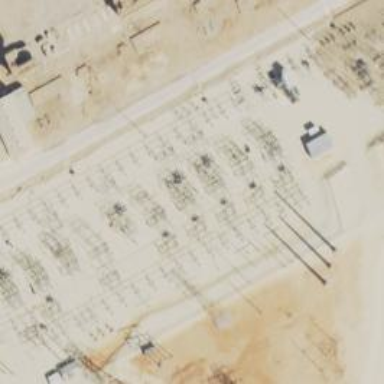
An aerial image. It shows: Switch used for power control.